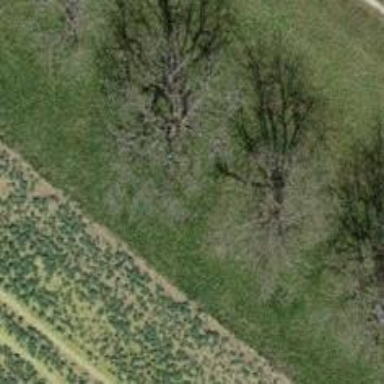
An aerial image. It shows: Mixed leaf-type deciduous tree.